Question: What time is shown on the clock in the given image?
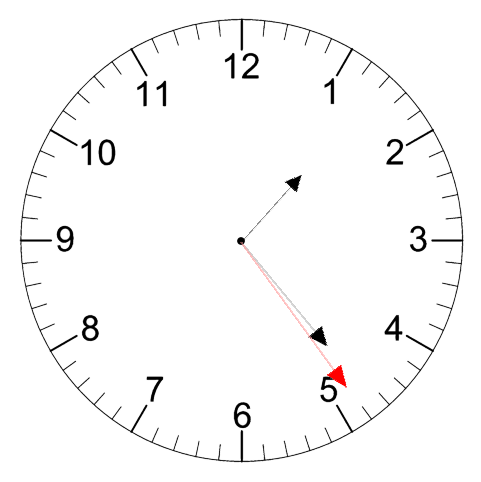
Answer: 01:23:24